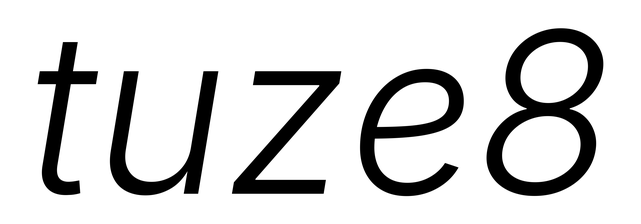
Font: Inter-Italic_Light_Italic